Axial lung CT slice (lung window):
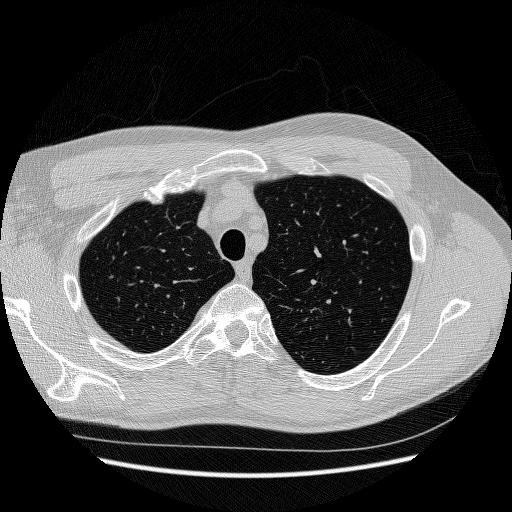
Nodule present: no